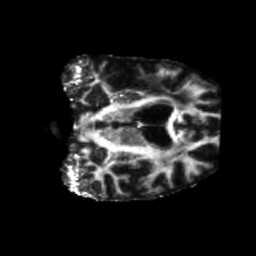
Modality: FA
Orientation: coronal
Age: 56
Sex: male
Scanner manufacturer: siemens
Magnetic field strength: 3 T
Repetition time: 5.25 s
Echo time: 0.08 s